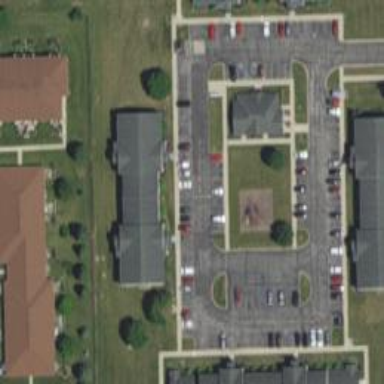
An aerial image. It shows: Parking area.